Question: I want to create a non-rectangular image with CSS3, I think implement something like below image
It is a square with a triangle gap in bottom of it, I know I can implement it with some trick, as example with png image but I want create this with HTML element not with image,
any body know how can I do that? Is that implementable with HTML and CSS?
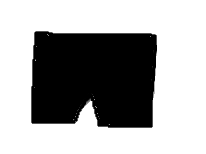
Answer: ## <----------------------------------------------- clip-path solution ------------------------------------------------->
You could use 'clip-path' to do this:
## dabblet
'''
.rect {
position: absolute;
width: 165px;
height: 100px;
background-color: black;
-webkit-clip-path: polygon(0 0, 0 100%, 40% 100%, 50% 75%, 60% 100%, 100% 100%, 100% 0%);
}
body {
background-color: lightblue;
}
'''
Firefox does not support this property.
Works fine on Chrome.
'clip-path'<URL>.
---
## <------------------------- <svg> solution - will support all browsers [except IE8] ------------------------->
Since, Firefox still supports 'clip-path: url()', you can create an inline 'svg' element with a 'polygon' element inside 'clipPath' that defines the 'points'. Give the 'clipPath' element an 'id'('#mask') and use it in CSS instead of 'polygon(0 0, 0 100%, 40% 100%, 50% 75%, 60% 100%, 100% 100%, 100% 0%);'.
## dabblet
### HTML:
'''
<div class="rect"></div>
<svg>
<defs>
<clipPath id="mask">
<polygon points="0,0 0,100 66,100 82.5,75 99,100 165,100 165,0 " />
</clipPath>
</defs>
</svg>
'''
### CSS:
'''
.rect {
position: absolute;
width: 165px;
height: 100px;
background-color: black;
-webkit-clip-path: url(#mask);
clip-path: url(#mask);
}
body {
background-color: lightblue;
}
'''
---
## <---------------------------------------- <svg> solution without any CSS ---------------------------------------->
## dabblet
### HTML:
'''
<svg>
<polygon points="0,0 0,100 66,100 82.5,75 99,100 165,100 165,0" style="fill:black" />
</svg>
'''
'svg'<URL>